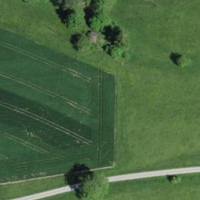
EUNIS habitat code: 24
Species observed at this site:
Fragaria vesca